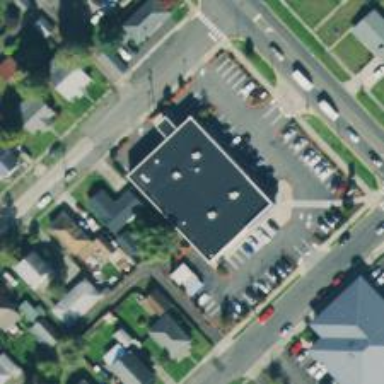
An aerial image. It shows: Pharmacy providing healthcare services.